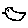
Label: bird